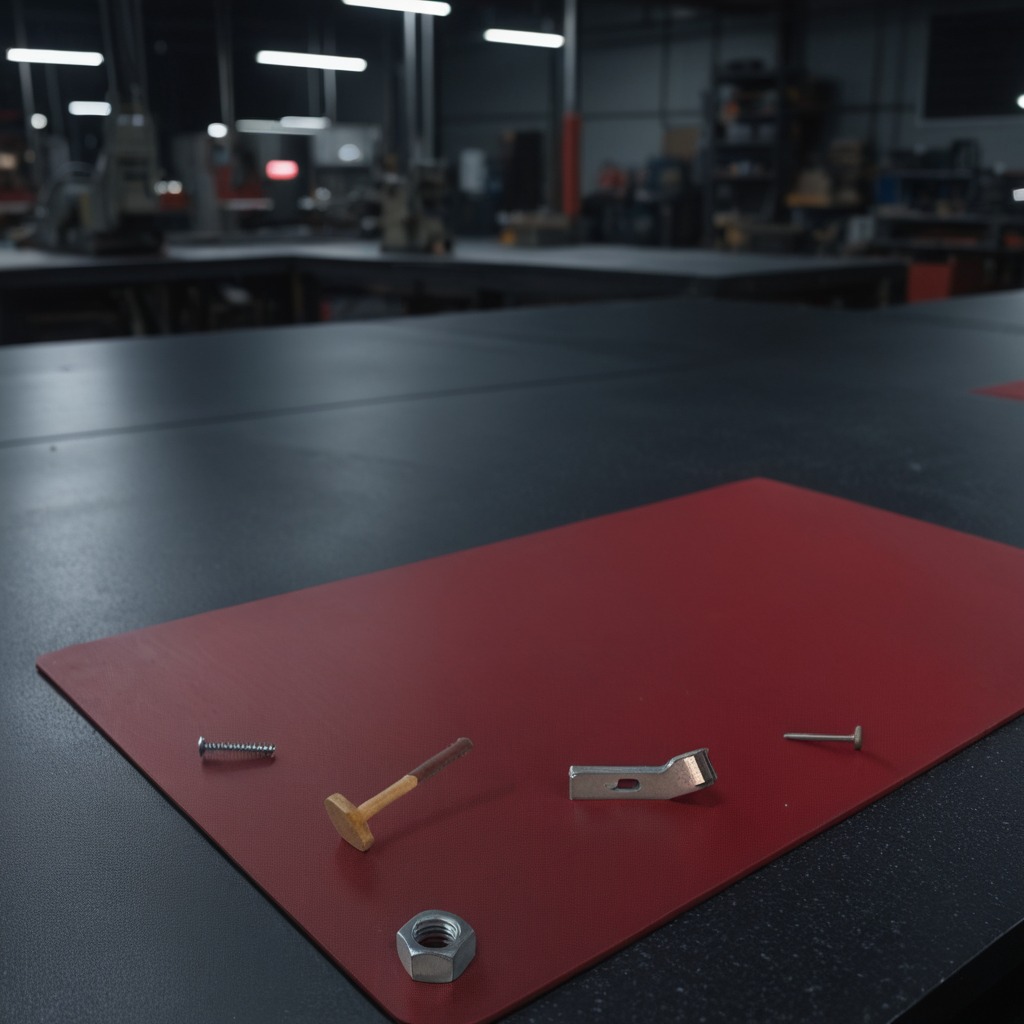
A hammer, an iron nail, a metal machine screw, a handheld metal saw, and a metal nut are lying on the granite tabletop.